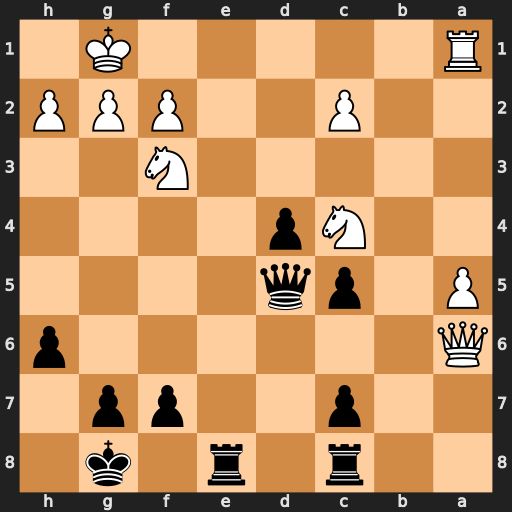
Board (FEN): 2r1r1k1/2p2pp1/Q6p/P1pq4/2Np4/5N2/2P2PPP/R5K1
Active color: b
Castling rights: -
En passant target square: -
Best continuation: Ra8 Qb5 Reb8 Qxb8+ Rxb8